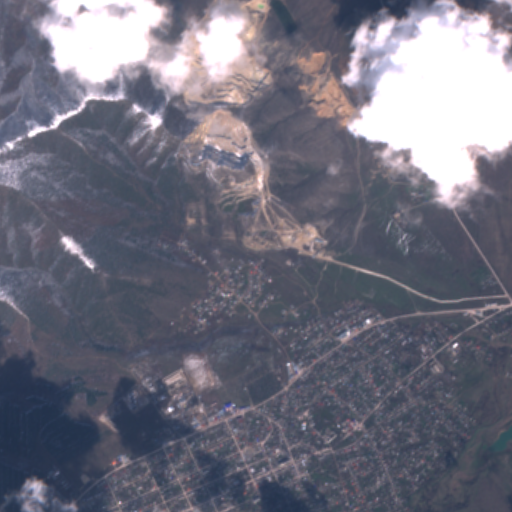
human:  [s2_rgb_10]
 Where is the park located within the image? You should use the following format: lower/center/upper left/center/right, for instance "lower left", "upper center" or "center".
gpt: The park is located in the lower right of the image.
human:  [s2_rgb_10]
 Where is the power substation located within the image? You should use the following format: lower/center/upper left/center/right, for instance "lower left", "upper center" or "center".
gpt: The power substation is located in the center right of the image.
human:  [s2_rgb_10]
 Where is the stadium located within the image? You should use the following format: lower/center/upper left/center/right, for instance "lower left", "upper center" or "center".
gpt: The stadium is located in the lower left of the image.
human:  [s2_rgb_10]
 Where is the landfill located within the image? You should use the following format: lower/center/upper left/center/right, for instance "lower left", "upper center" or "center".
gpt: There is no landfill in the image.